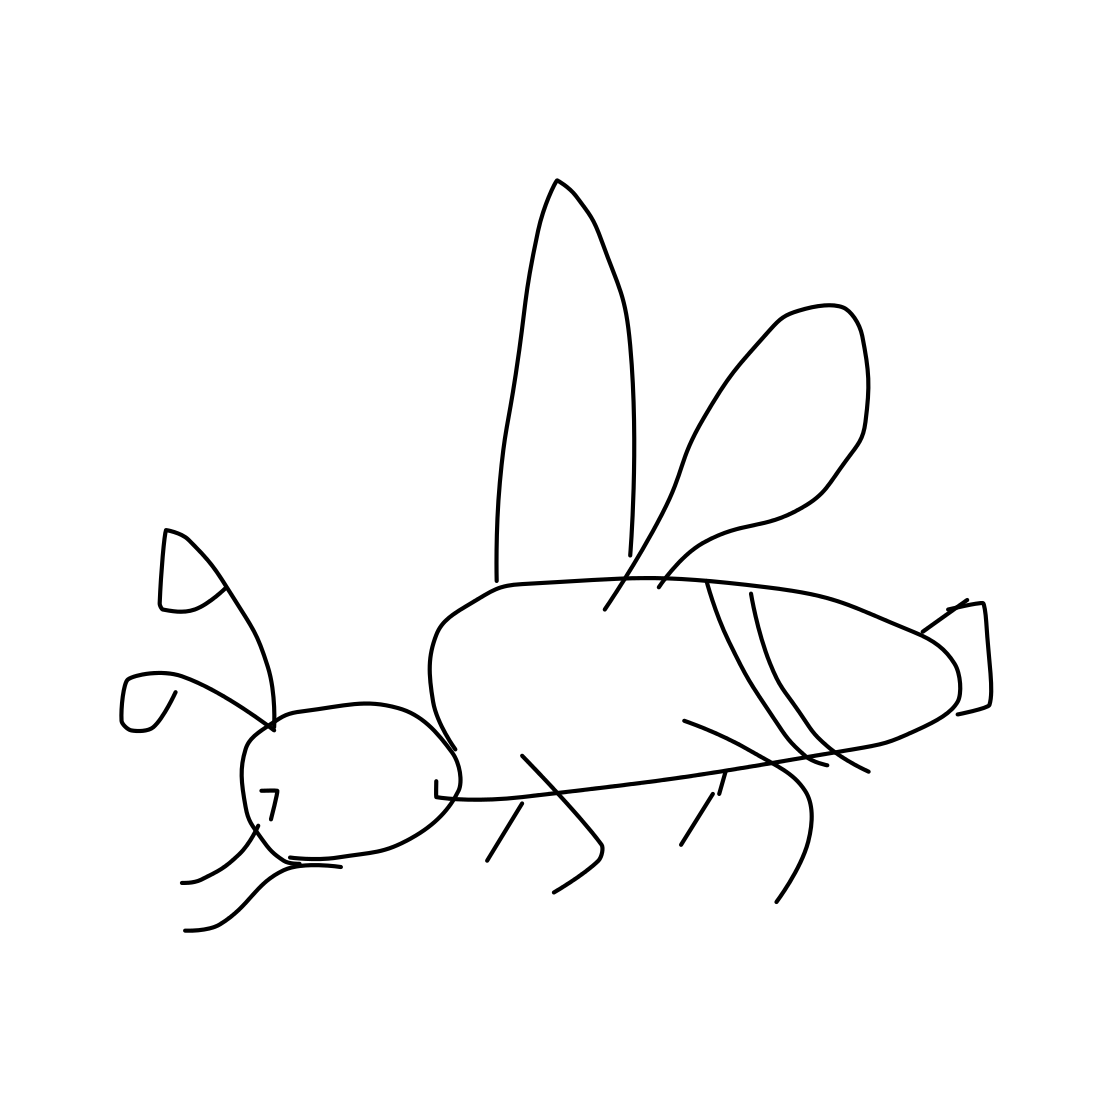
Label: bee